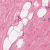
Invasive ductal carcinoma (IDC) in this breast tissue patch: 0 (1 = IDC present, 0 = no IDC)